Question: I have this textfield that shows like infinity.

when I read this value to a variable it shows like '+inf' but suppose I change this textField to another value. What value should I type on the textField to make it infinite again?
This textfield is using a numerical NSFormatter with 2 fractional digits and 1 significant digit.
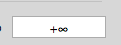
Answer: If the user types in something that you want to display as infinity, I'd overwrite - 'textField:shouldChangeCharactersInRange:replacementString:' 'UITextFieldDelegate' method to return 'NO' and did '[myTextField setFloat:+INFINITY]' before that.